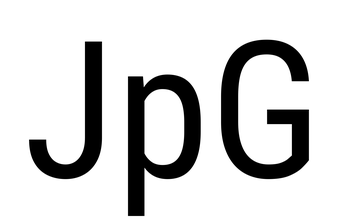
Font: Roboto_Condensed_Regular